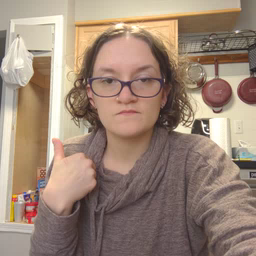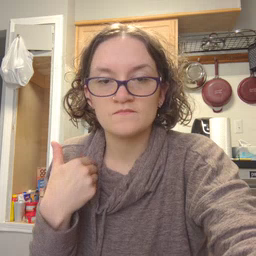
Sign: scissors